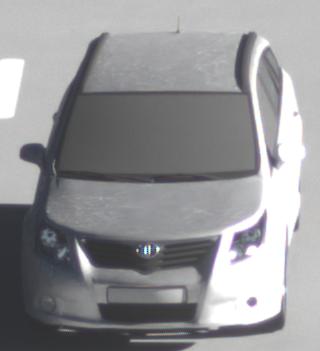
Make: Toyota
Model: Avensis 1.6
Detailed model: Avensis (T27) Notch Back
Model produced from: 2009/01
Model produced until: 2010/08
Doors: 4
Color: white
Road condition: dry road
Daytime: morning or afternoon
Contrast: high contrast